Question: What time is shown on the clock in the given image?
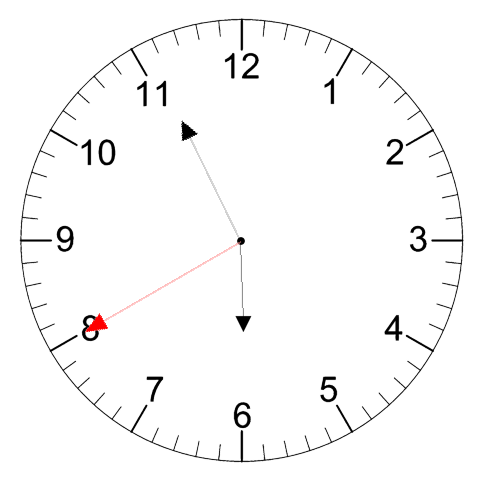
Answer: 05:55:40